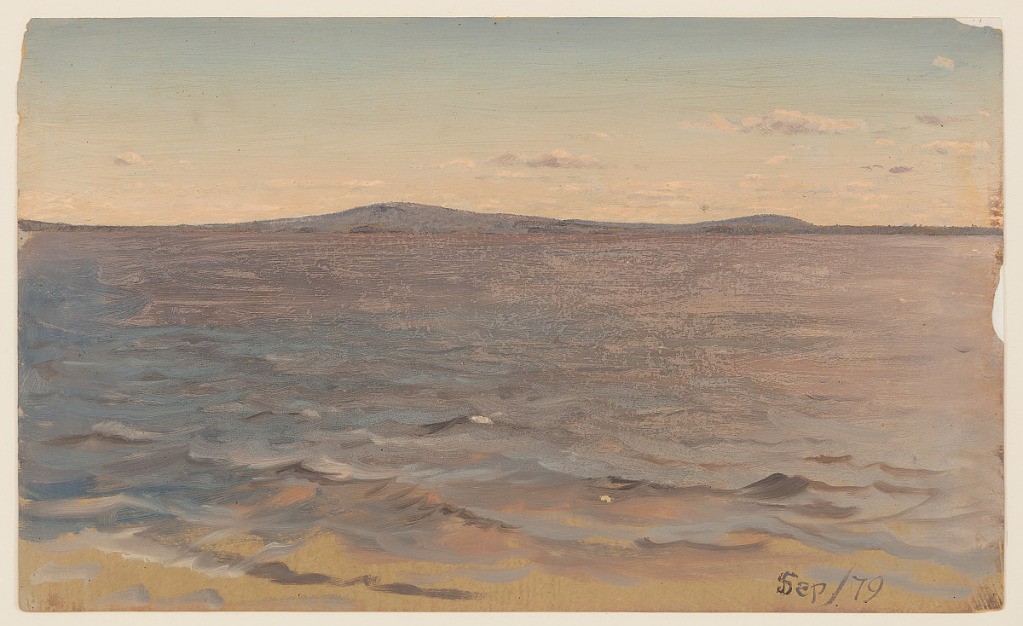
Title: Millinocket Lake, Maine
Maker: Frederic Edwin Church, American, 1826–1900
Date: September 1879
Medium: Brush and oil, graphite on paperboard
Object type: Drawing
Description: Landscape sketch of Millinocket Lake in Maine, looking northeast towards hills and mountains near Mt. Katahdin. The partly cloudy sky rendered in soft gradient from warm yellow along horizon to deeper greenish blue along upper margin. Two prominences are visible across the lake--Wassataquoik and Kelloch Mountains are possibly included in the background at center and center right. Lower two-thirds of composition made up of purple-blue water that carifies into waves in the foreground. Yellow-green ground visible along lower margin.